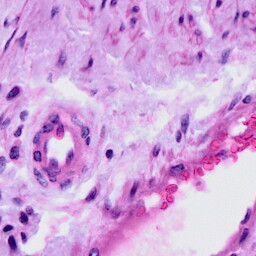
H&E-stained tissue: Cervix